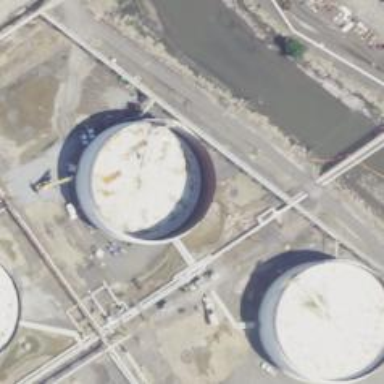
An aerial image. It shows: Storage tank that is man-made.